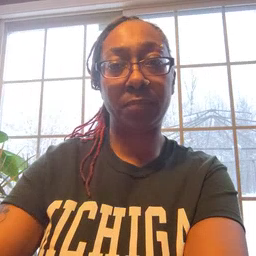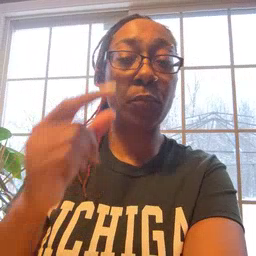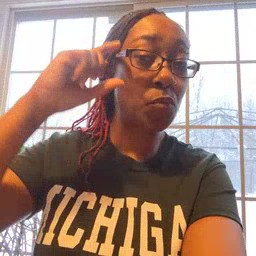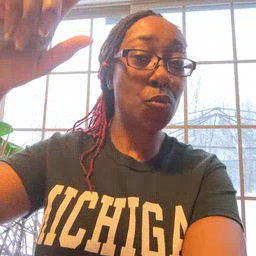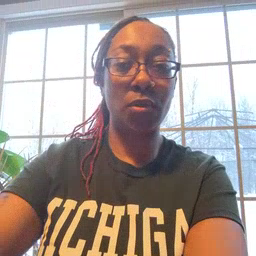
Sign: moon